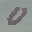
Label: 0